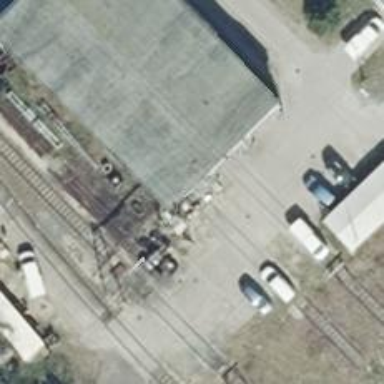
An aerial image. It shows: Railway yard used for servicing trains.